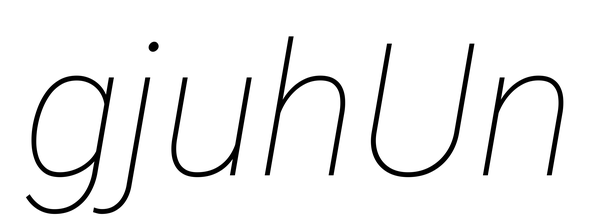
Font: Roboto-Italic_Thin_Italic